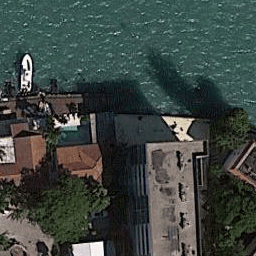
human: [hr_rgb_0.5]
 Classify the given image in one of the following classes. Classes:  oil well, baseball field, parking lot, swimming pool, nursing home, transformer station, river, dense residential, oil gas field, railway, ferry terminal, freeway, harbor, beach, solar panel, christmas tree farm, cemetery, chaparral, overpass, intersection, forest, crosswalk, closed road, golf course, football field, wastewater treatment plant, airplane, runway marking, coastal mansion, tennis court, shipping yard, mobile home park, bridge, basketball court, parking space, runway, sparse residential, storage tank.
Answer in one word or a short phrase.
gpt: coastal mansion